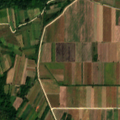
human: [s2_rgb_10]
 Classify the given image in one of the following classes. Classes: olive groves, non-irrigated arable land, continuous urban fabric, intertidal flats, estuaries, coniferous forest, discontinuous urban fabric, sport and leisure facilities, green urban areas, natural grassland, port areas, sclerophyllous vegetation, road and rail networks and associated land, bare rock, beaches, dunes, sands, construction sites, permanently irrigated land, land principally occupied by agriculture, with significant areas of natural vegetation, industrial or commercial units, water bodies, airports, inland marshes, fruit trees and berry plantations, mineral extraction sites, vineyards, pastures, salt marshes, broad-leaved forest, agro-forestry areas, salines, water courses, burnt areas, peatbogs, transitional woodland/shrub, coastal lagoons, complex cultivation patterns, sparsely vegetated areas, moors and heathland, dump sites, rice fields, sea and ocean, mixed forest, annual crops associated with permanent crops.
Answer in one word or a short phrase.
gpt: non-irrigated arable land, complex cultivation patterns, broad-leaved forest